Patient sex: F
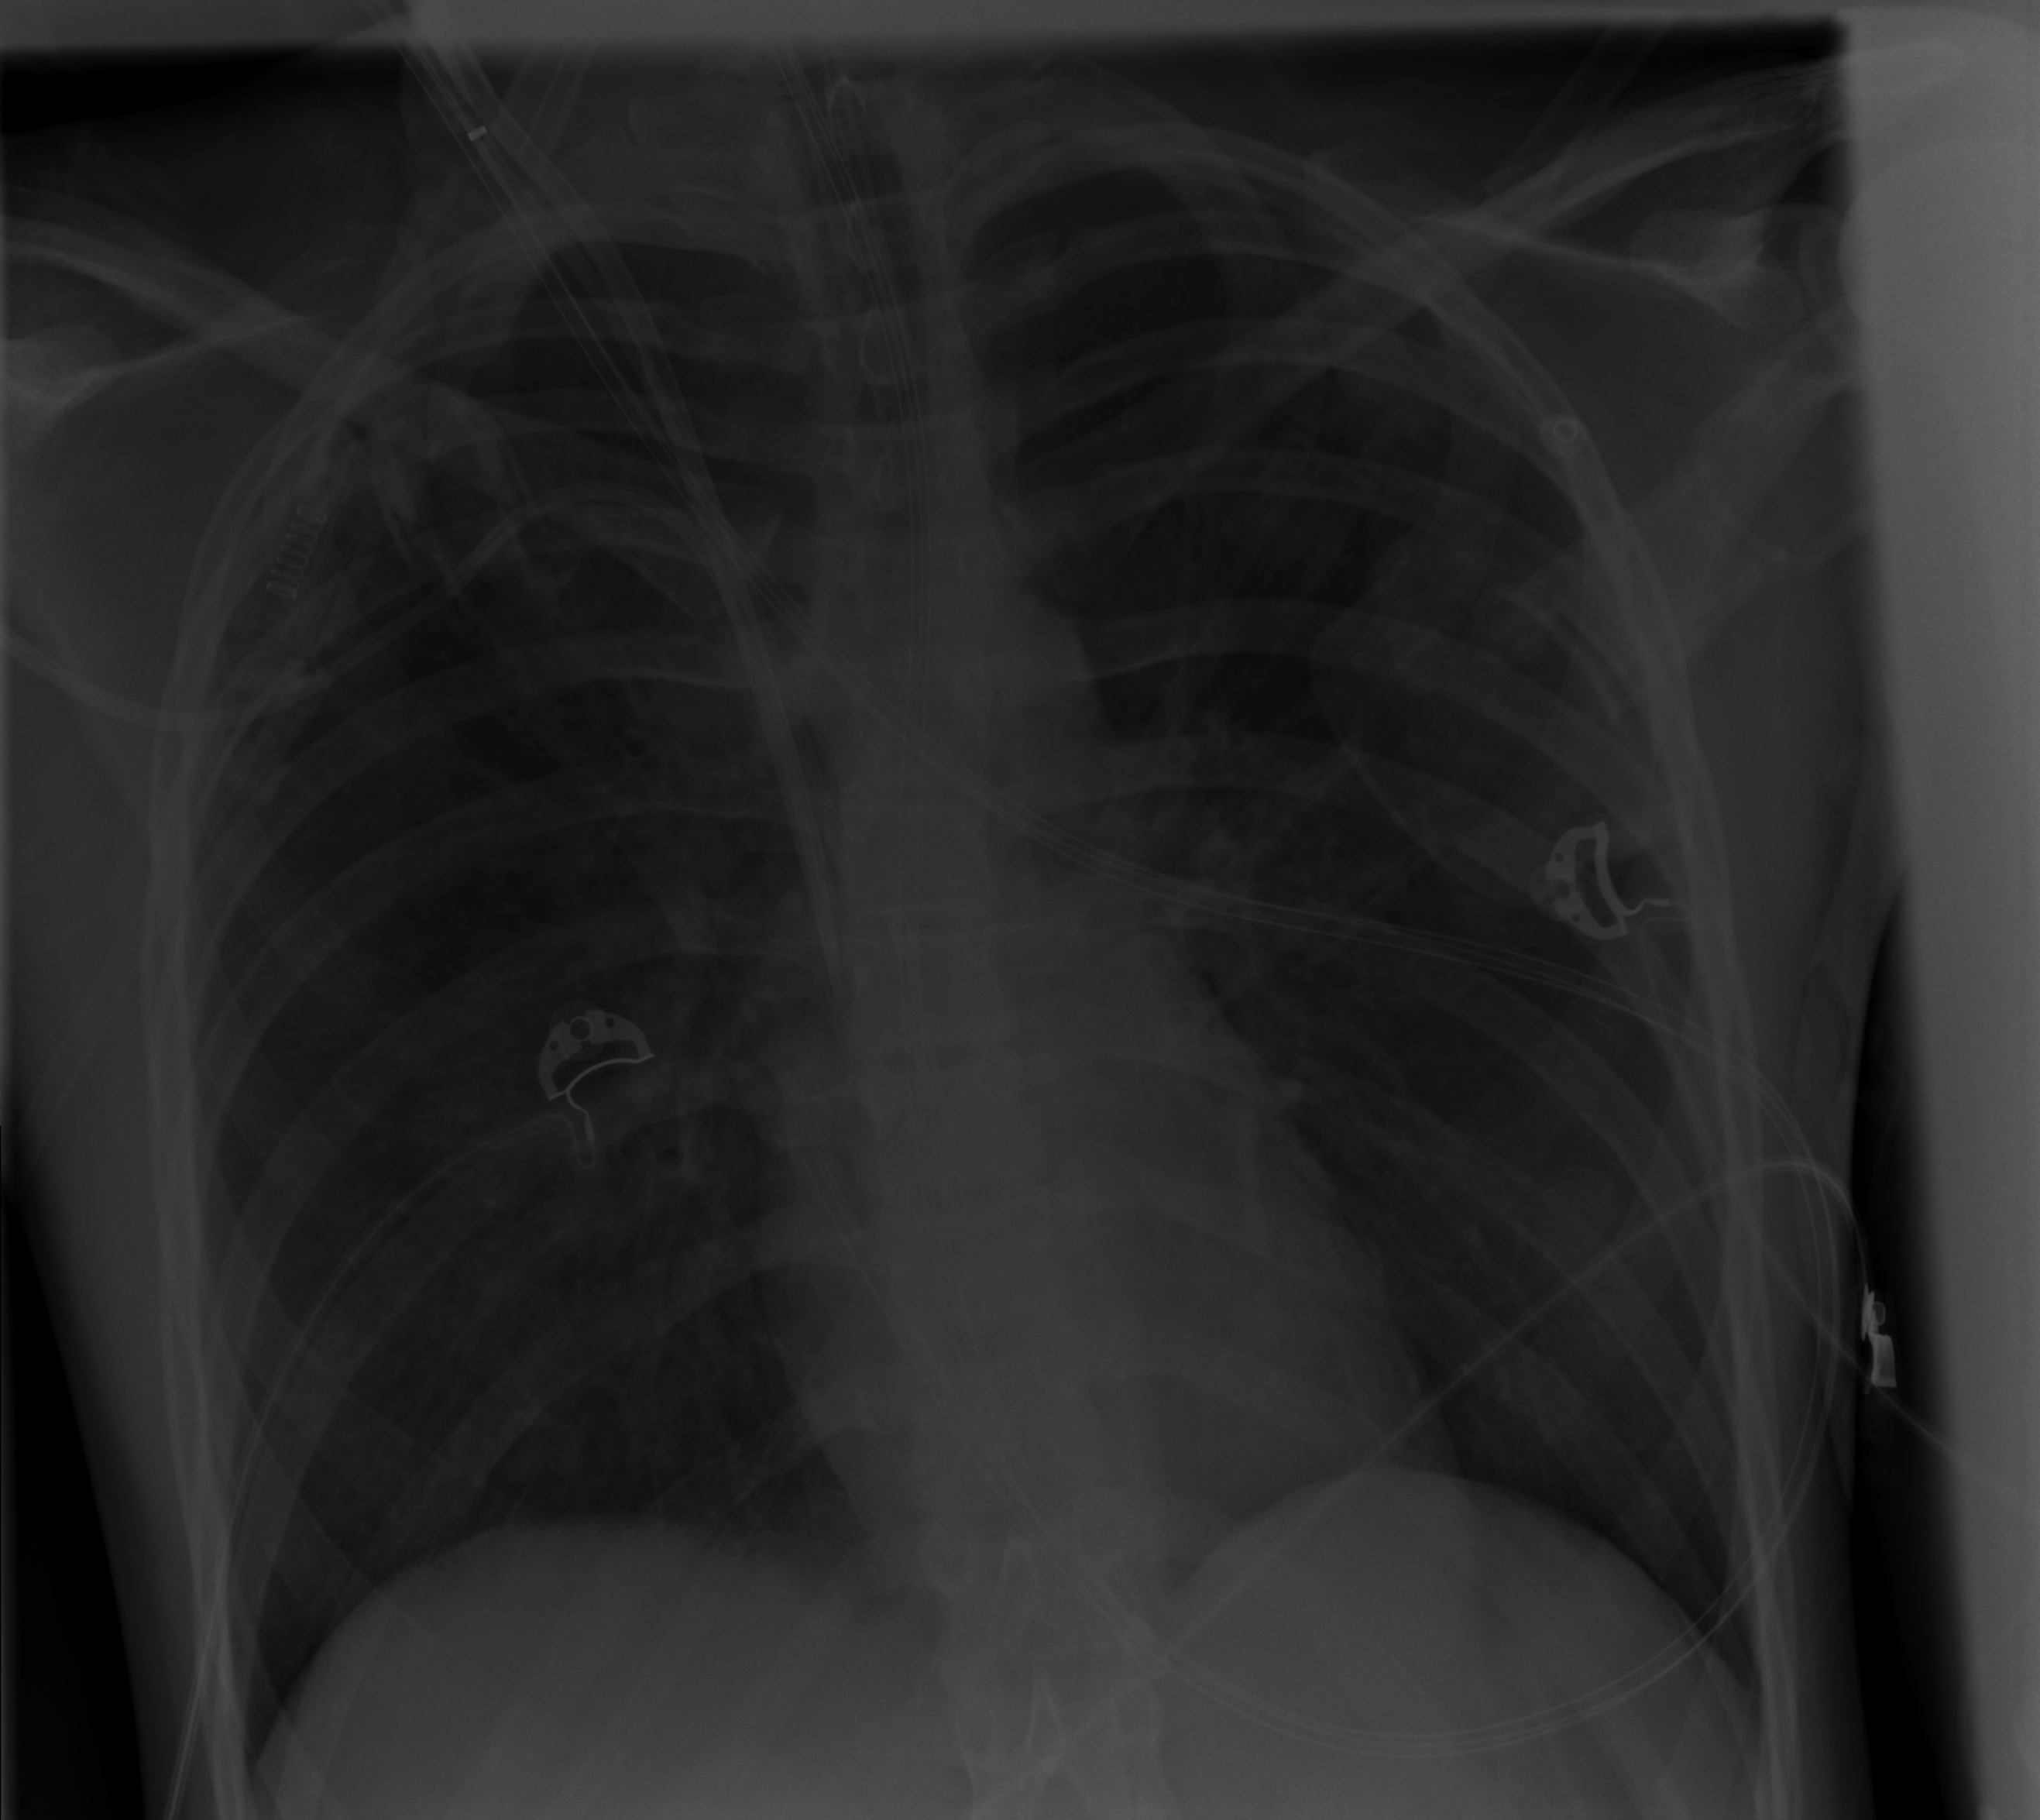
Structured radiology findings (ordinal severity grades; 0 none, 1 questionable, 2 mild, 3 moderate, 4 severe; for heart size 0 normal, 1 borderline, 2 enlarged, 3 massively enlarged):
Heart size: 0
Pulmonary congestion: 0
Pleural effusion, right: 0
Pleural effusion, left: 0
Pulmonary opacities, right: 2
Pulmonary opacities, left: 0
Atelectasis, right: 2
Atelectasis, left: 0